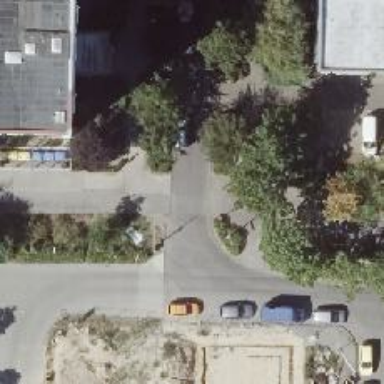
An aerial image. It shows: Uncontrolled crossing on the road.